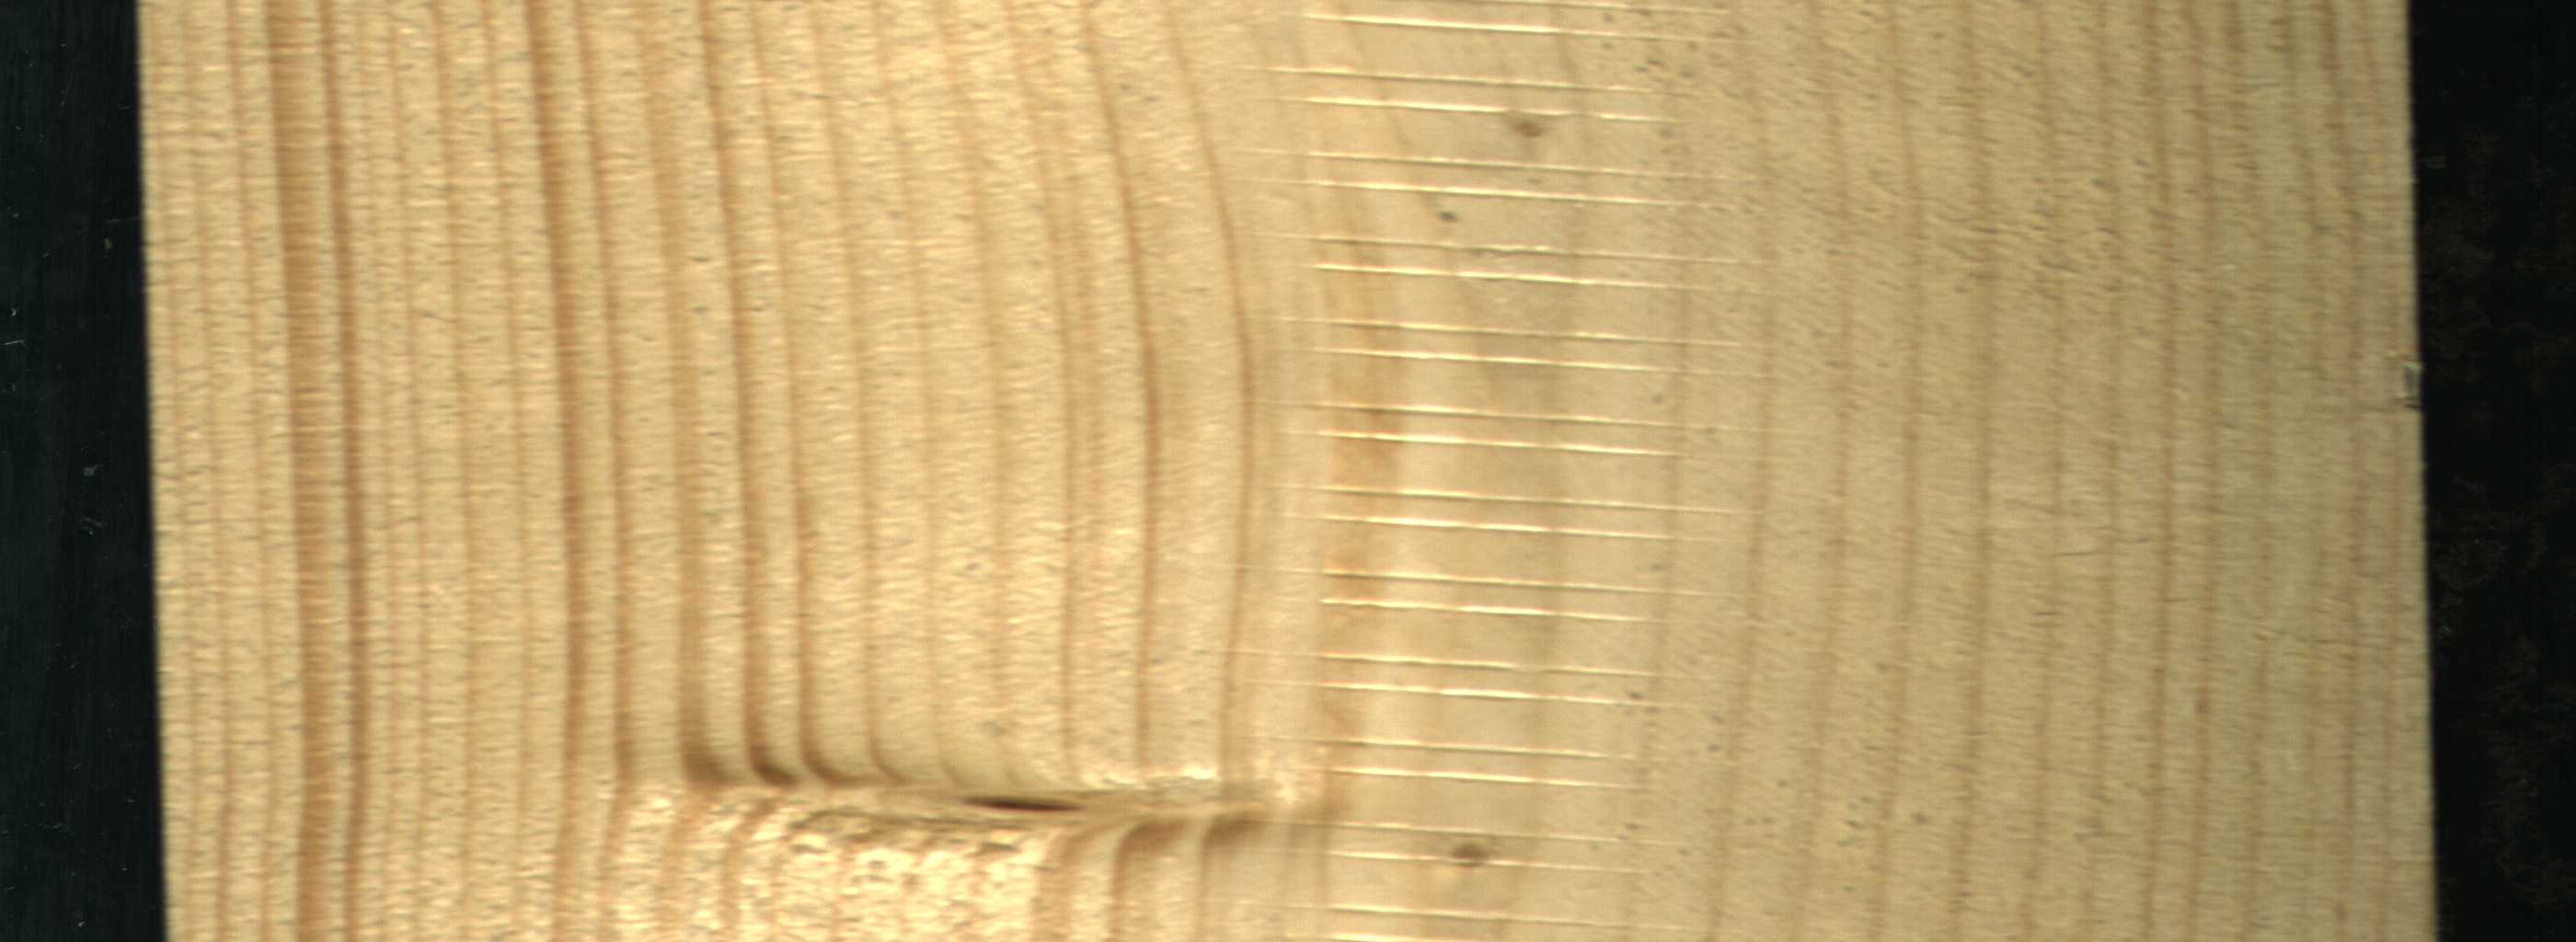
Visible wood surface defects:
Dead_Knot